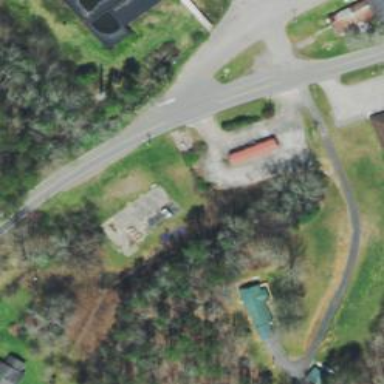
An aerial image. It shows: Culvert tunnel.